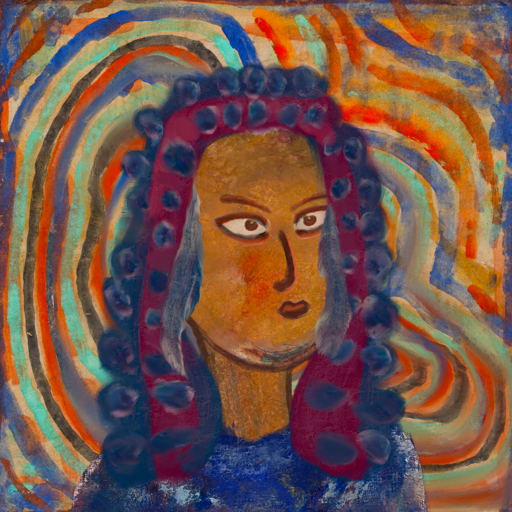
Background: Sisters, Head And Neck Side: Pipe, Face Side: Roy_Bahadur, Bust: Irani, Hair Side: Hill_Girl, Head Accessory: Blank, Second Necklace: Blank, Necklace: Blank, Baby: Blank